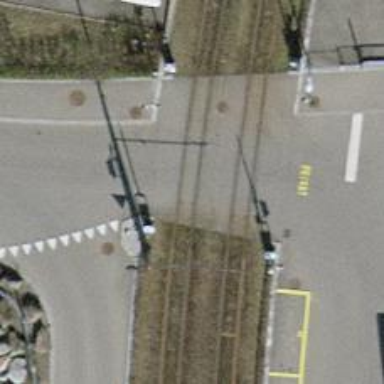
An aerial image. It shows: Level crossing with lights and barriers.